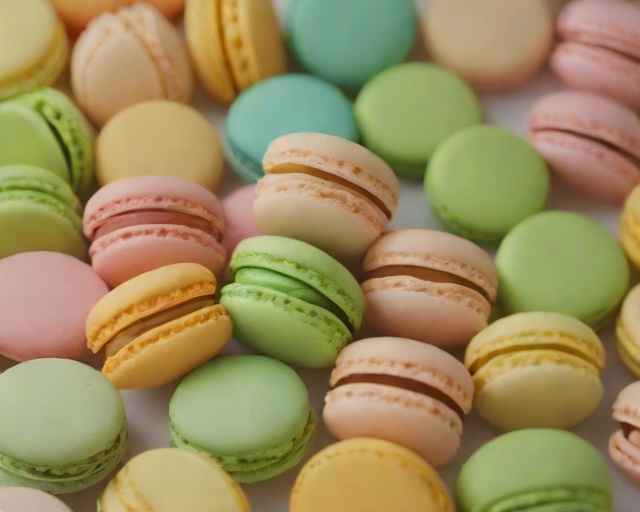
Category: New Baby